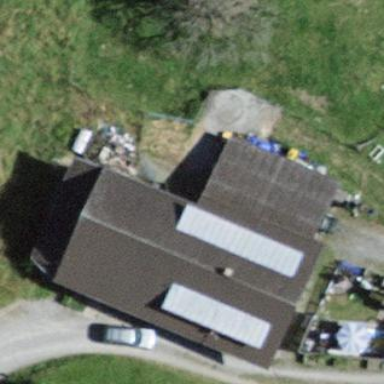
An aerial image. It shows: Farm building.